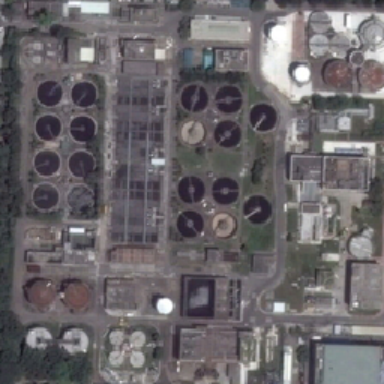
There are a lot of storage spaces of different sizes on the roads on land .